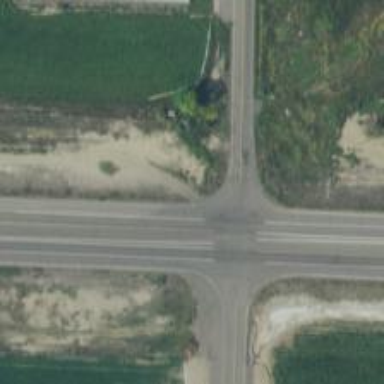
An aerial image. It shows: Road with stop sign.